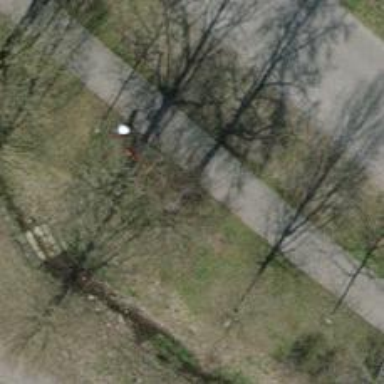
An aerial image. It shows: Red bench.